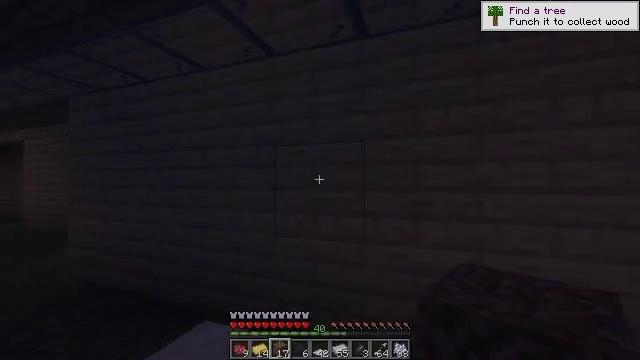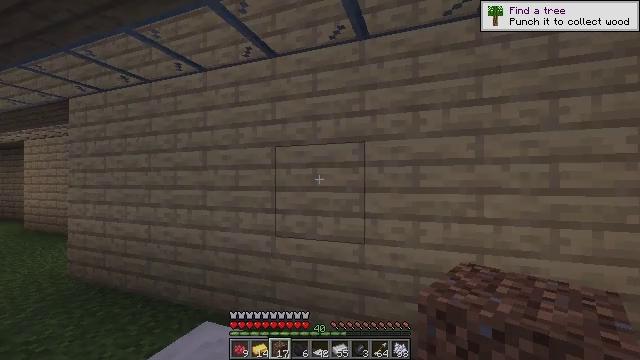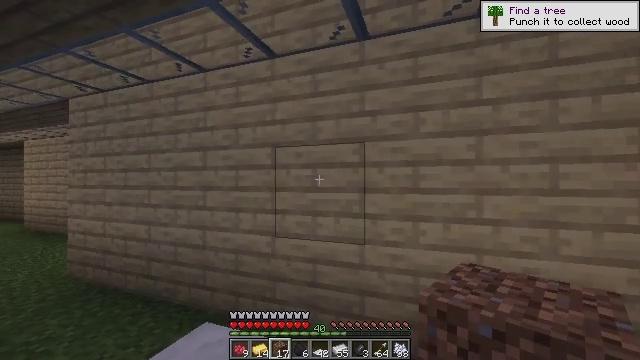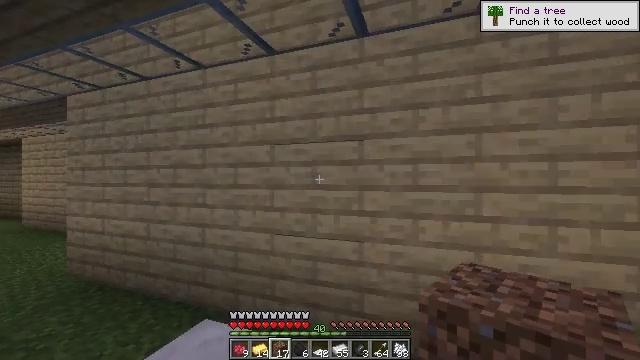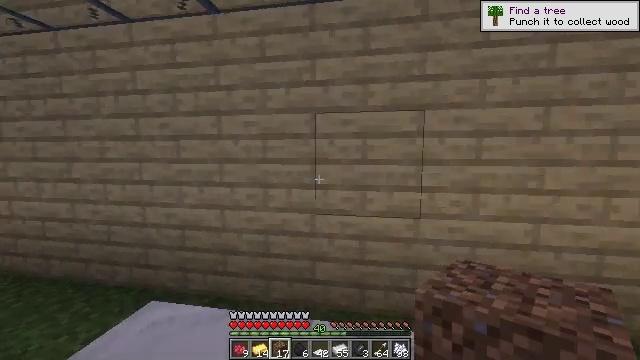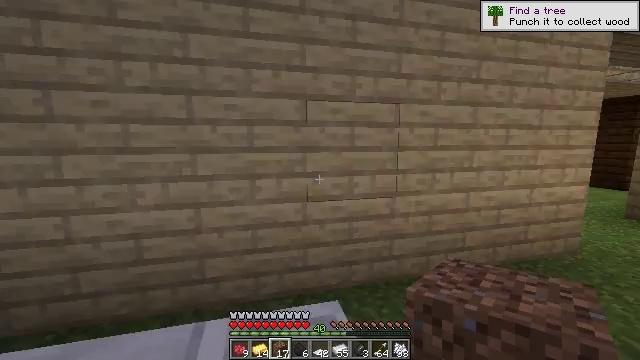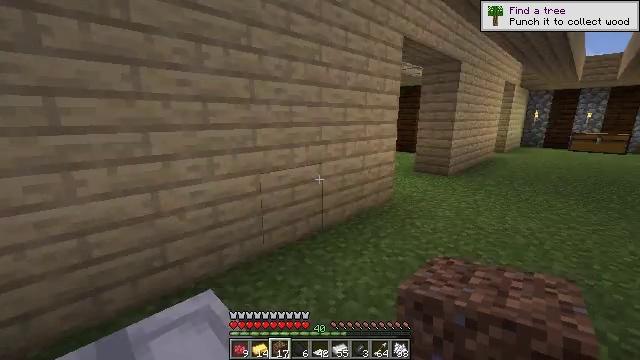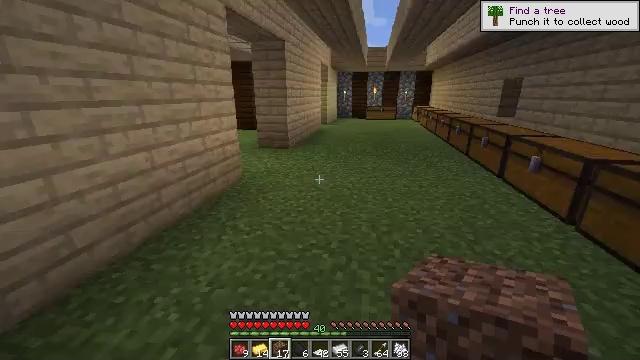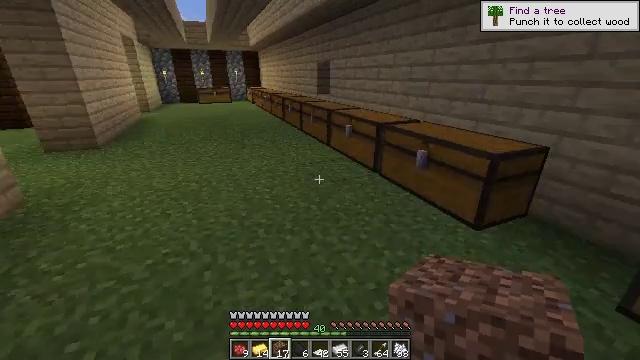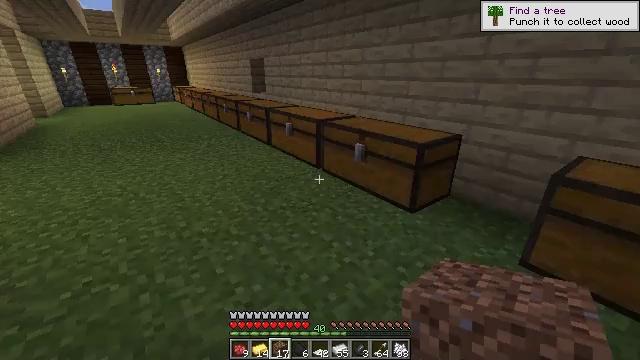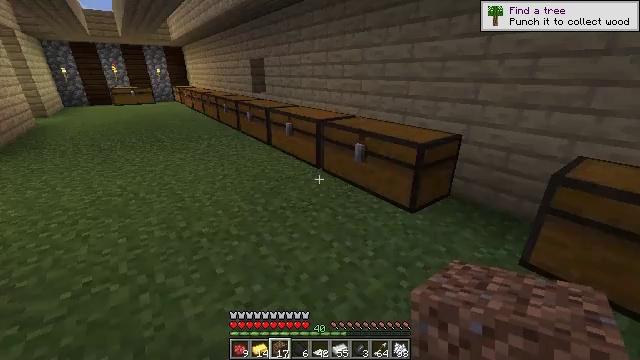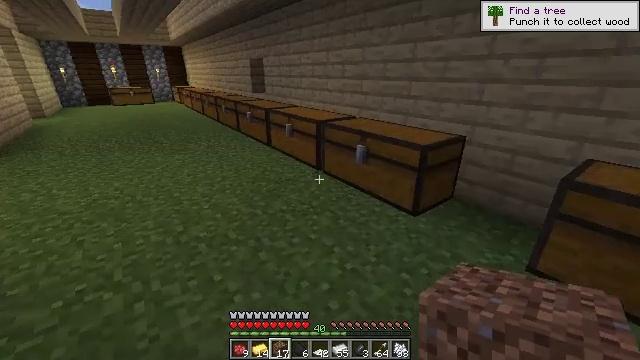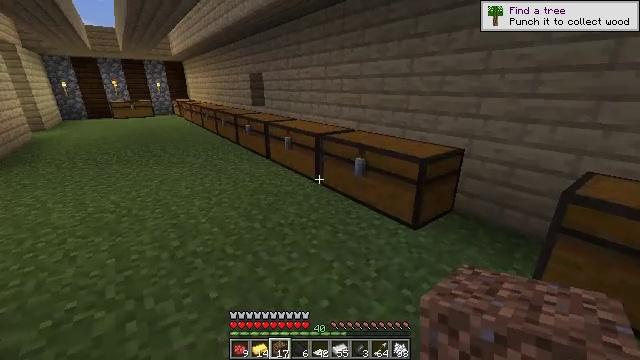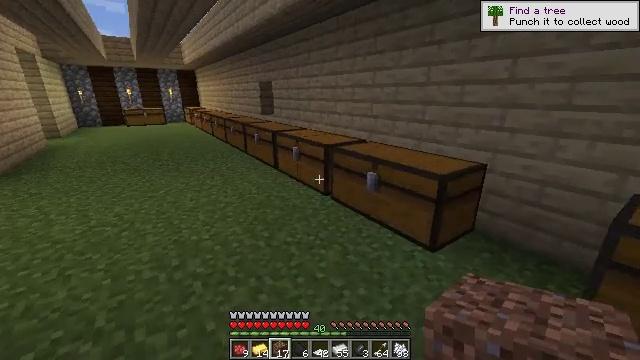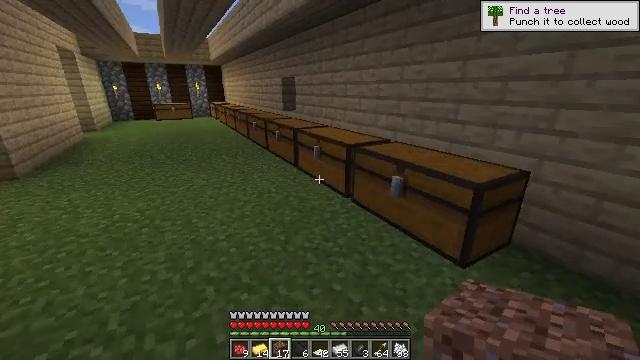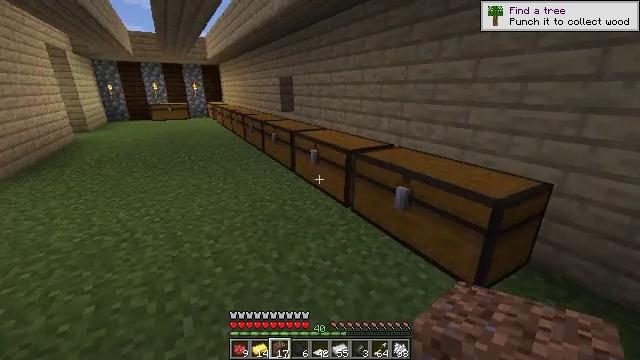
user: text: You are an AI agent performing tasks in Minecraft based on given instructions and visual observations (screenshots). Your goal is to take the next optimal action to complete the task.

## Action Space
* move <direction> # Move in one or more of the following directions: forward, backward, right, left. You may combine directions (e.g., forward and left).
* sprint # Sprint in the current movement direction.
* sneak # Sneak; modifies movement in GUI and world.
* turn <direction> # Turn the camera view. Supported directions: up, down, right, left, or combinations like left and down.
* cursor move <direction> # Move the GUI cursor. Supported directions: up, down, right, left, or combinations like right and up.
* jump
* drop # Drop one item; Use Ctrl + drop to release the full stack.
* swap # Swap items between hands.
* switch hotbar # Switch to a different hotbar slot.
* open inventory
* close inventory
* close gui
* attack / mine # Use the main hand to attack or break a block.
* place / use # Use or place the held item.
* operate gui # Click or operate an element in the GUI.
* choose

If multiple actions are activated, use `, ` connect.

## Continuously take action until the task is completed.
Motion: motion action
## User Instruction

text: Combine gold ingots in the crafting table to get a gold block.
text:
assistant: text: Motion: no_op
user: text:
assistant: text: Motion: no_op
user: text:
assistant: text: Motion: no_op
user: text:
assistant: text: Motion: turn right and down
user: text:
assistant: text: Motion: turn right and down
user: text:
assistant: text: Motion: turn right and down
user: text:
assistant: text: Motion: turn right and down
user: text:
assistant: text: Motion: turn right and down
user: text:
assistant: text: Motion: turn right
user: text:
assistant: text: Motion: no_op
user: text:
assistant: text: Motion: move forward
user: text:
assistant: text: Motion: move forward, turn up
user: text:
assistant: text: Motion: move forward, turn left and up
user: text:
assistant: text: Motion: move forward, turn left
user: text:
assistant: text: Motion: move forward
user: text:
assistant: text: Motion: move forward
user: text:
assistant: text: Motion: move forward
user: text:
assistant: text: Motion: move forward and move left
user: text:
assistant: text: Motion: move forward and move left
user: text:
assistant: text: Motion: move forward and move left, turn left and down
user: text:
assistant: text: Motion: move forward and move left, turn left
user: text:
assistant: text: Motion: move forward, turn left
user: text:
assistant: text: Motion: move forward
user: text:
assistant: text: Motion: move forward, sprint, turn left and up
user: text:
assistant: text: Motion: move forward, sprint, turn left
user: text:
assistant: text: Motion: move forward, sprint
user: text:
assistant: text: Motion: move forward, sprint, turn left
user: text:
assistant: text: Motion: move forward, sprint, turn left
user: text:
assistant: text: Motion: move forward, sprint, turn left
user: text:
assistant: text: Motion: move forward, sprint, turn left